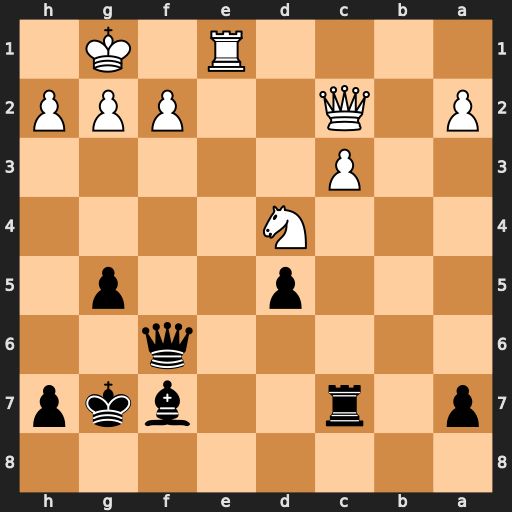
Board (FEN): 8/p1r2bkp/5q2/3p2p1/3N4/2P5/P1Q2PPP/4R1K1
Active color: b
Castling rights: -
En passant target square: -
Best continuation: Qxd4 Qxh7+ Kxh7